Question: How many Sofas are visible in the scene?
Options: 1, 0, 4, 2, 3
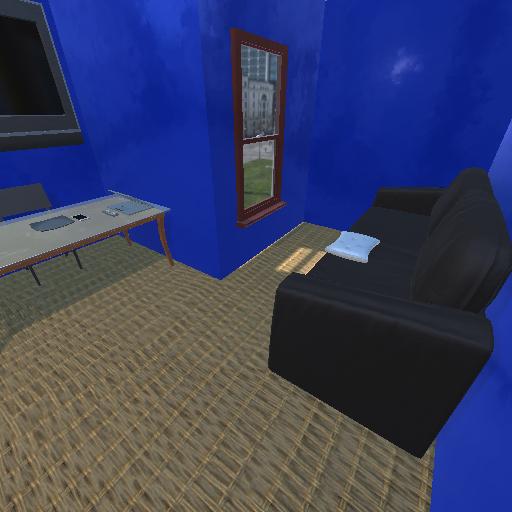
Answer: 1